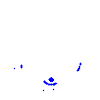
Particle: electron